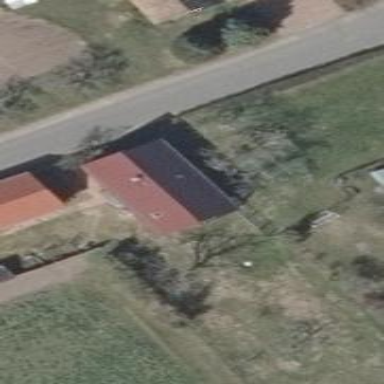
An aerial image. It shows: Detached building.